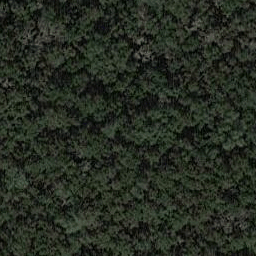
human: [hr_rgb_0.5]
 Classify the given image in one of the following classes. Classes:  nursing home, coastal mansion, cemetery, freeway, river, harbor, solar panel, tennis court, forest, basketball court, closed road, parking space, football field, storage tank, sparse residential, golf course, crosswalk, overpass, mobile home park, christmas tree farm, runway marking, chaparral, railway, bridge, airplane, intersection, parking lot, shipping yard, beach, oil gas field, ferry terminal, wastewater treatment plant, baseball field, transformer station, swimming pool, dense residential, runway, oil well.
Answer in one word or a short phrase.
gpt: forest